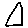
Label: triangle